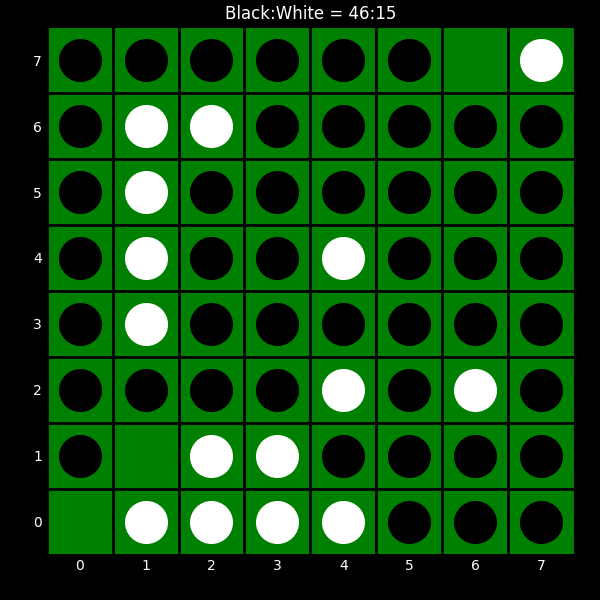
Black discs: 46
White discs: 15